The plot shows how the frequency content of a bearing vibration signal evolves over time (STFT spectrogram). Determine the bearing's health state. Answer with exactly one of: normal, inner_race, outer_race, ball.
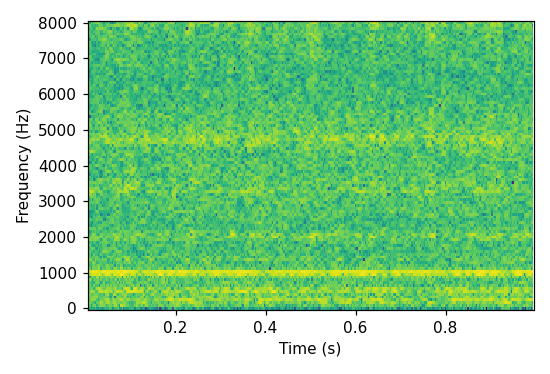
Answer: normal